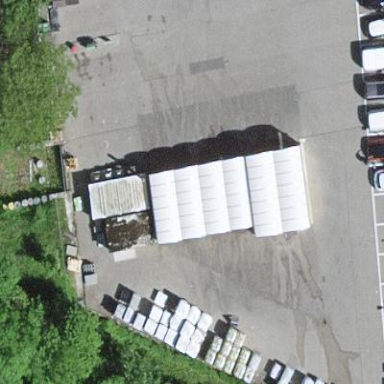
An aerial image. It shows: Building serving as car wash facility.